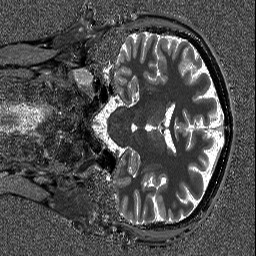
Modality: T1map
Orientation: coronal
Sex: male